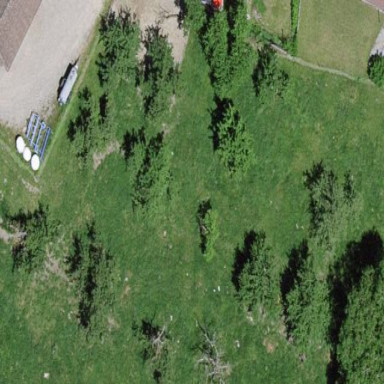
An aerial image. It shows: Orchard.